Problem: cheeseburger_corollary_ch2 (2023, practice)

*This problem shares some similarities with A1, with key differences in bold.*

Problem solving skills are applicable to many daily musings. For instance, you might ponder over shared birthdays, bird houses, mapmaking, or ordering an exact number of chicken nuggets. Naturally, another great question to ponder is: how many deckers of a cheeseburger you could build if you spent your entire salary on fast food!

Specifically, you're interested in building a \(K\)-decker cheeseburger, which alternates between buns, cheese, and patty starting and ending with a bun. **Buying a single cheeseburger costs \(A\) dollars and a double cheeseburger costs \(B\) dollars**. Each provides you with two buns, though a single provides one patty and one cheese, while a double provides two patties and two cheese.

{{PHOTO_ID:181863494933248|WIDTH:600}}

You'd like to know **the biggest \(K\) for which you can build a \(K\)-decker cheeseburger by spending at most \(C\) dollars**.

# Constraints

\(1 \leq T \leq 65\)
\(1 \leq A, B, C \leq 10^{16}\)

# Input Format

Input begins with an integer \(T\), the number of test cases. Each case contains one line with three space-separated integers, \(A\), \(B\) and \(C\).

# Output Format

For the \(i\)th test case, print "`Case #i:` " followed by the largest possible \(K\) for which you can build a \(K\)-decker cheeseburger, or \(0\) if you cannot build even a \(1\)-decker cheeseburger.

# Sample Explanation

In the first case, you can buy \(1\) single and \(1\) double cheeseburger. This gives you \(4\) buns, \(3\) slices of cheese, and \(3\) patties, exactly enough for a \(3\)-decker cheeseburger.

In the second case, you can only afford to build a \(1\)-decker cheeseburger. That's coincidentally identical to a single cheeseburger.

In the third case, you only have \(\$1\), while a single costs \(\$2\) and a double costs \(\$3\). No fast food for you today.

In the fourth case, our best possible strategy is to spend all our money on \(100\) doubles, which we can use to build a \(199\)-decker cheeseburger.

In the fifth case, our best possible strategy is to spend all our money on \(100\) singles, which we can use to build a \(100\)-decker cheeseburger.

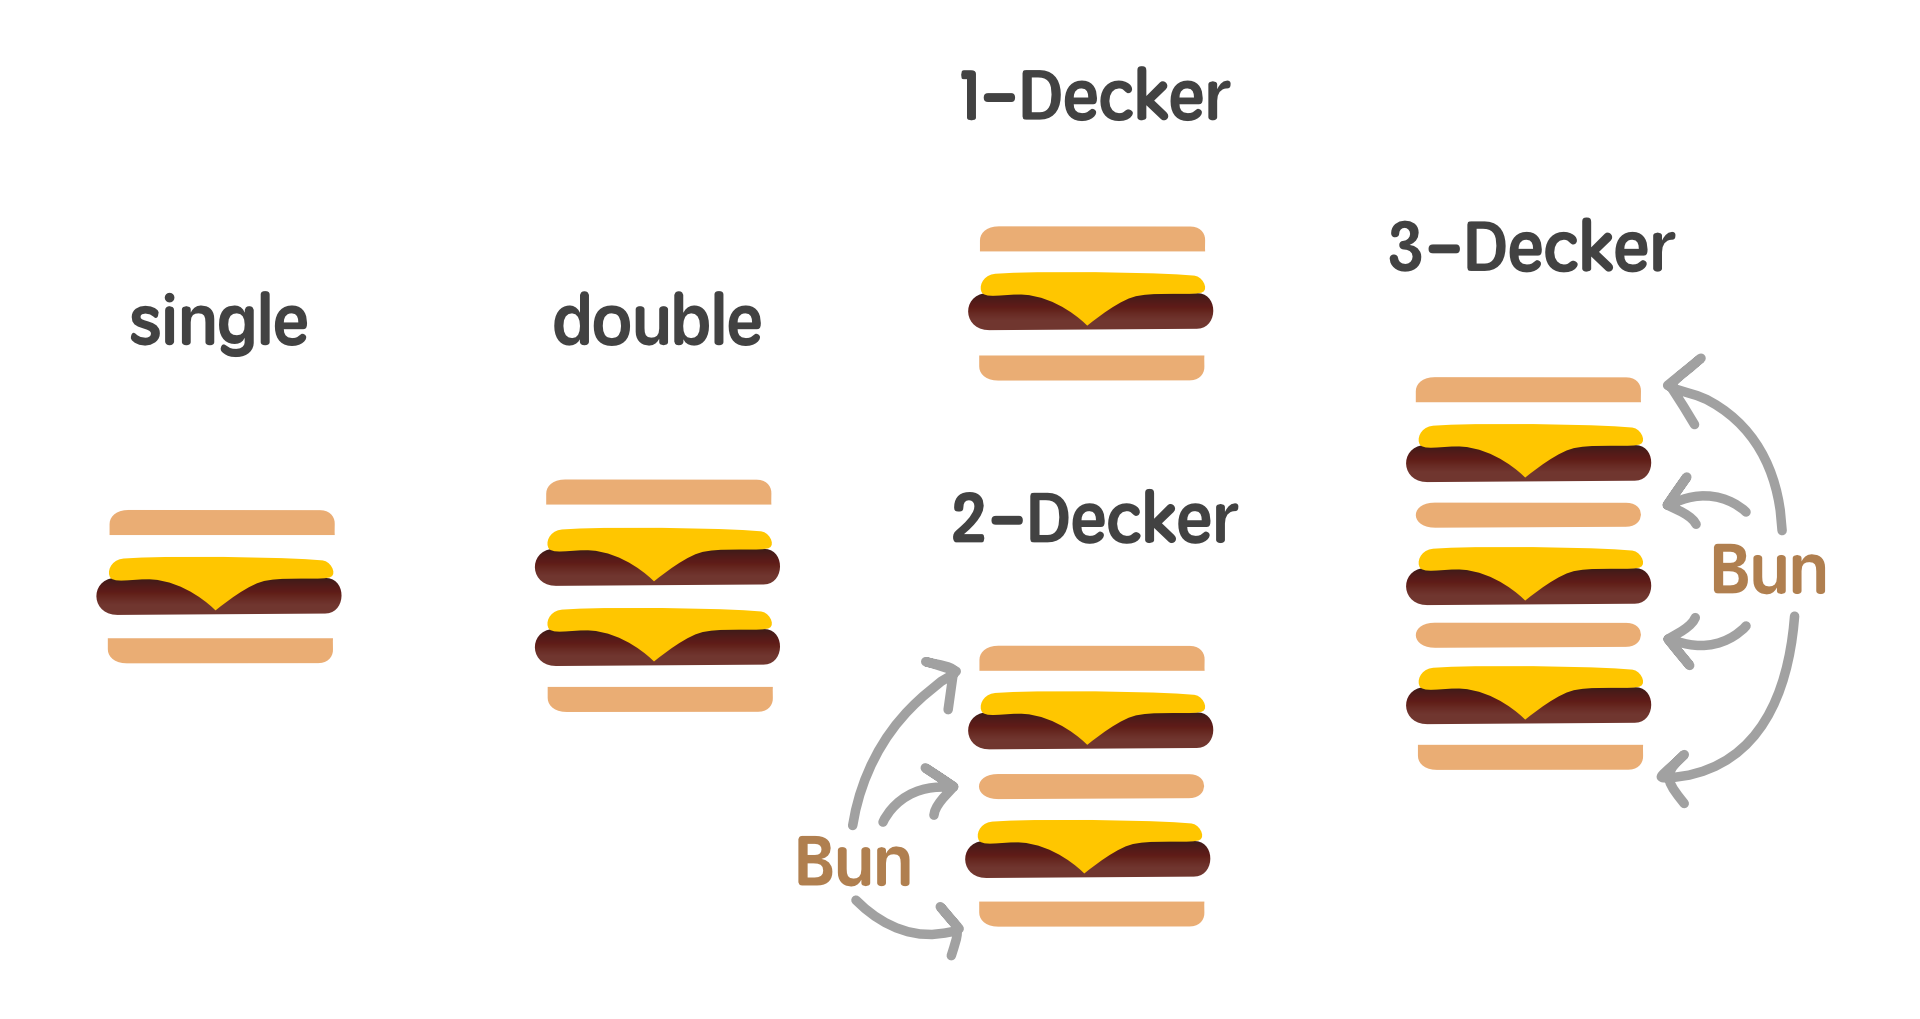

Sample input:
6
2 3 5
2 3 2
2 3 1
5 1 100
1 3 100
1 1 1000000000000

Sample output:
Case #1: 3
Case #2: 1
Case #3: 0
Case #4: 199
Case #5: 100
Case #6: 1999999999999

Solution:
Let's think about what ingredient is limiting us. If we've bought \(0\) singles, we're limited by buns. Otherwise we're limited by patties. So we should either:

- First reasonable option: buy only doubles (we'll be limited by buns unfortunately, but maybe singles are so outrageously expensive that it's worth it), or
- Second reasonable option: buy \(1\) single first so that we're only limited by patties, then buy as many patties as possible.

The second option is a bit trickier than it seems. Specifically, we might want to buy \(\lfloor C/A \rfloor\) singles (and no doubles) or \(1\) single (and as many doubles) **or \(2\) singles (and as many doubles)**.

We might want to buy \(2\) singles because if we start with a single, then prefer doubles, we might run out of money for doubles, but be able to afford one more single. Intuitively it might sound silly to buy \(2\) singles when \(1\) double would be cheaper, but keep in mind that for the first \(2\) (and only the first \(2\)) singles you buy, this may actually be useful because you get an extra bun. If you had bought only doubles, you'd be limited by buns, not patties.

In short, it is sufficient to consider \(S\) as one of \(\{0, 1, 2, \lfloor C/A \rfloor\}\), and then buying as many doubles as possible, and taking the best of these candidates.

#include <algorithm>
#include <iostream>
using namespace std;

using int64 = long long;

int64 solve() {
  int64 A, B, C;
  cin >> A >> B >> C;

  // Watch out for this nasty bug: 2*x/y != 2*(x/y).
  // Remember to floor before multiplying!

  // Option 1: Buy only singles.
  int64 ans = C / A;

  // Option 2: Buy only doubles.
  ans = max(ans, 2*(C / B) - 1);

  // Option 3: 1 single + maximum doubles.
  if (C > A) {
    ans = max(ans, 1 + 2*((C - A)/B));
  }
  // Option 4: 2 singles + maximum doubles.
  if (C > 2*A) {
    ans = max(ans, 2 + 2*((C - 2*A)/B));
  }
  return ans;
}

int main() {
  int T;
  cin >> T;
  for (int t = 1; t <= T; t++) {
    cout << "Case #" << t << ": " << solve() << endl;
  }
  return 0;
}